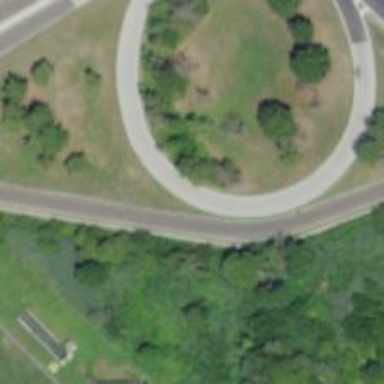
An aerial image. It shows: Trunk link highway.